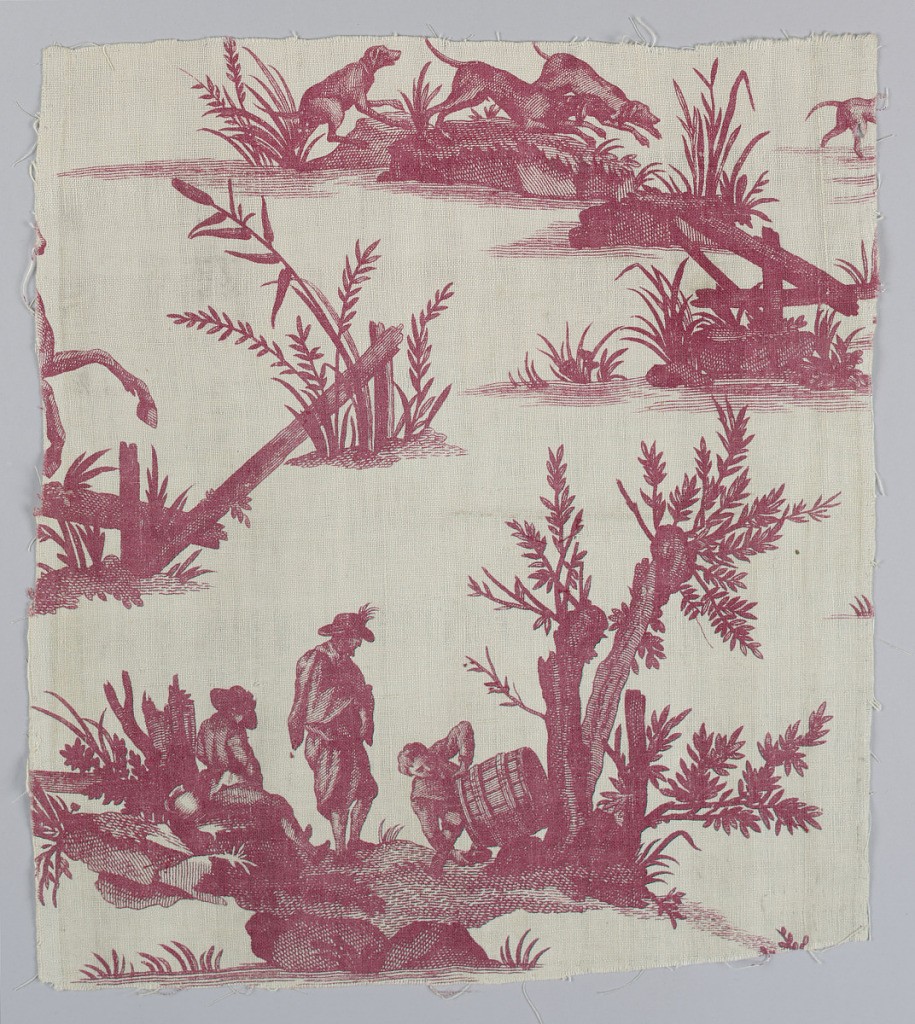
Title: Textile
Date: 18th century
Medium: cotton Technique: printed by engraved copper plate on plain weave
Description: Fragment printed in red on white showing a pack of hounds and the forelegs of a horse (suggesting a hunting scene), and a group of men around a barrel.